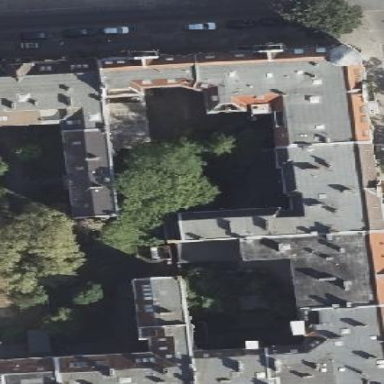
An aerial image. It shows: Apartment building with double saltbox roof shape.